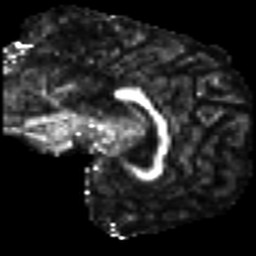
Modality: FA
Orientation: sagittal
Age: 22
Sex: female
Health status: healthy
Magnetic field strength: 3 T
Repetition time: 8.4 s
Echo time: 0.0926 s